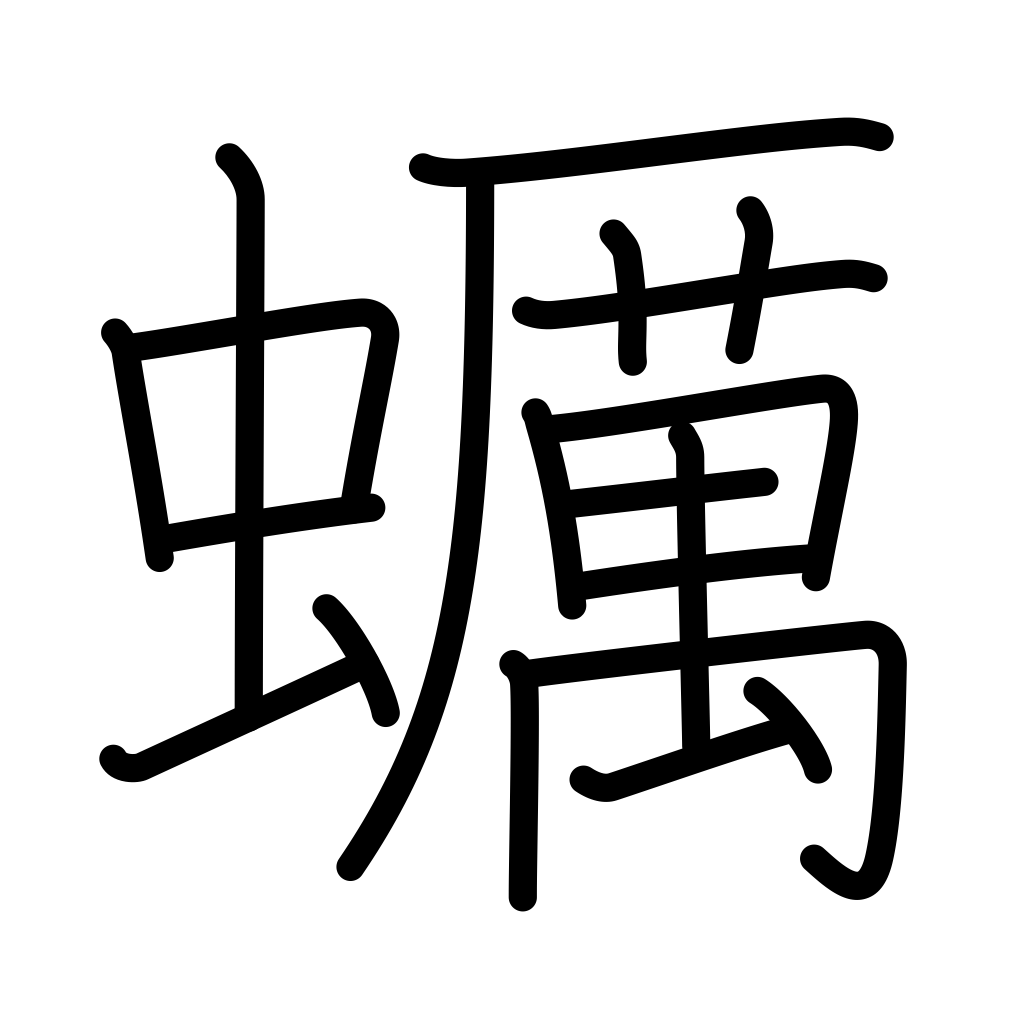
Meaning: oyster